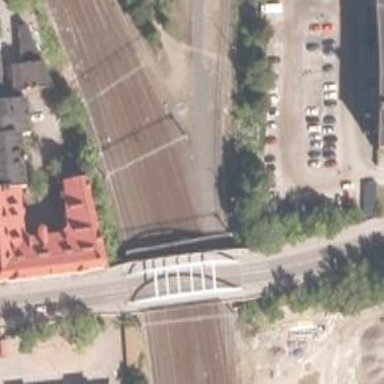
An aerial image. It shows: Railway signal.